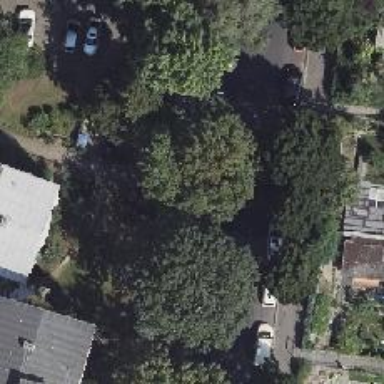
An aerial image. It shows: Street cabin.